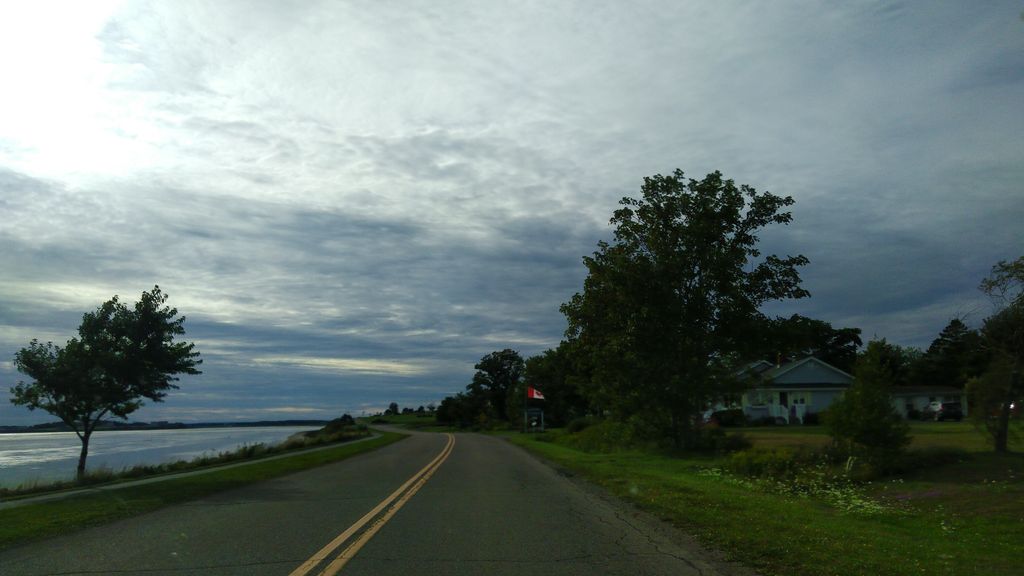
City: charlottetown